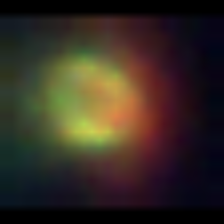
Taxon: NanoPlankton
Group: Other